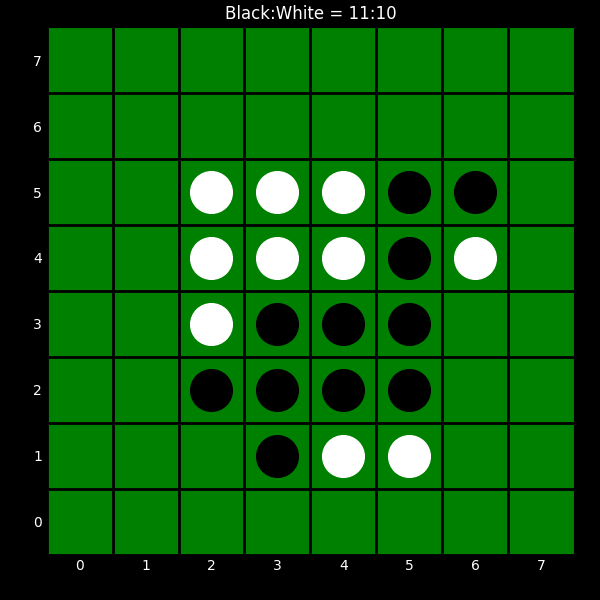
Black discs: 11
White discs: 10